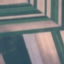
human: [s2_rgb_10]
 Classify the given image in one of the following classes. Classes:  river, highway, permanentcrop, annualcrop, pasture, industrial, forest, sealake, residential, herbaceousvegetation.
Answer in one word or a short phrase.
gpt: AnnualCrop